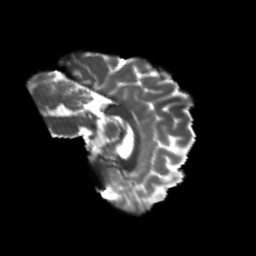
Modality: T2w
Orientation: sagittal
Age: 22
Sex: female
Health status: healthy
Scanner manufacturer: philips
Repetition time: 7.393 s
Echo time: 0.08599 s